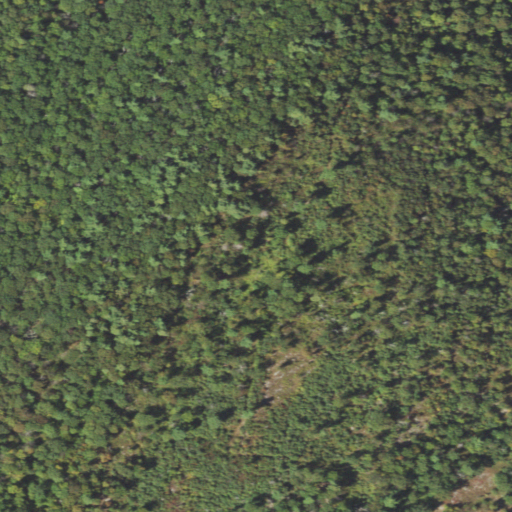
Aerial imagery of mountain in Pennsylvania named Peterson Mountain containing deciduous forest, mixed forest, and shrub